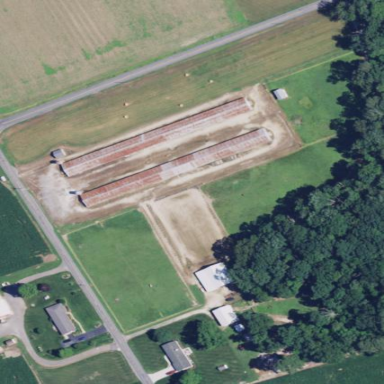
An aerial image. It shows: Farmyard area.